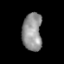
Tissue: lung
Cell type: Epithelial cells
Senescence score: 0.2243
Nuclear area (px): 727
Mean DAPI intensity: 146.785